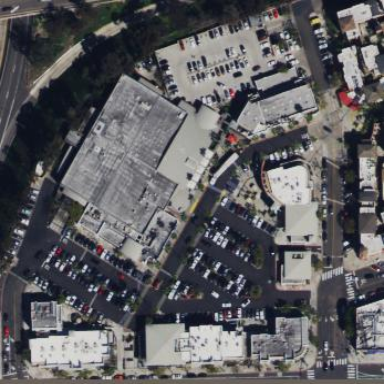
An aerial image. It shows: Retail area.